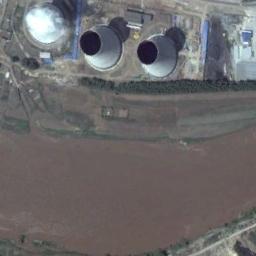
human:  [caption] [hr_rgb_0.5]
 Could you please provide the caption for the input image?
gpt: Here are two thermal power stations that are emitting smoke .

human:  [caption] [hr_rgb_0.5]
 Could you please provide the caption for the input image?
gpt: There are three cooling towers in the thermal power station, one steaming .

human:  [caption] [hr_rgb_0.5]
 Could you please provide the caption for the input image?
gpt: The thermal power station is next to some buildings and a river .

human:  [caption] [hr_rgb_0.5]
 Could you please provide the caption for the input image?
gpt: Many buildings of different shapes are next to the thermal power station .

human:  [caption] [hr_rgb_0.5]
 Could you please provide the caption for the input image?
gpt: There are three chimneys on the thermal power station beside a river .